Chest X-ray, PA view. Patient: 54 years old, sex F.
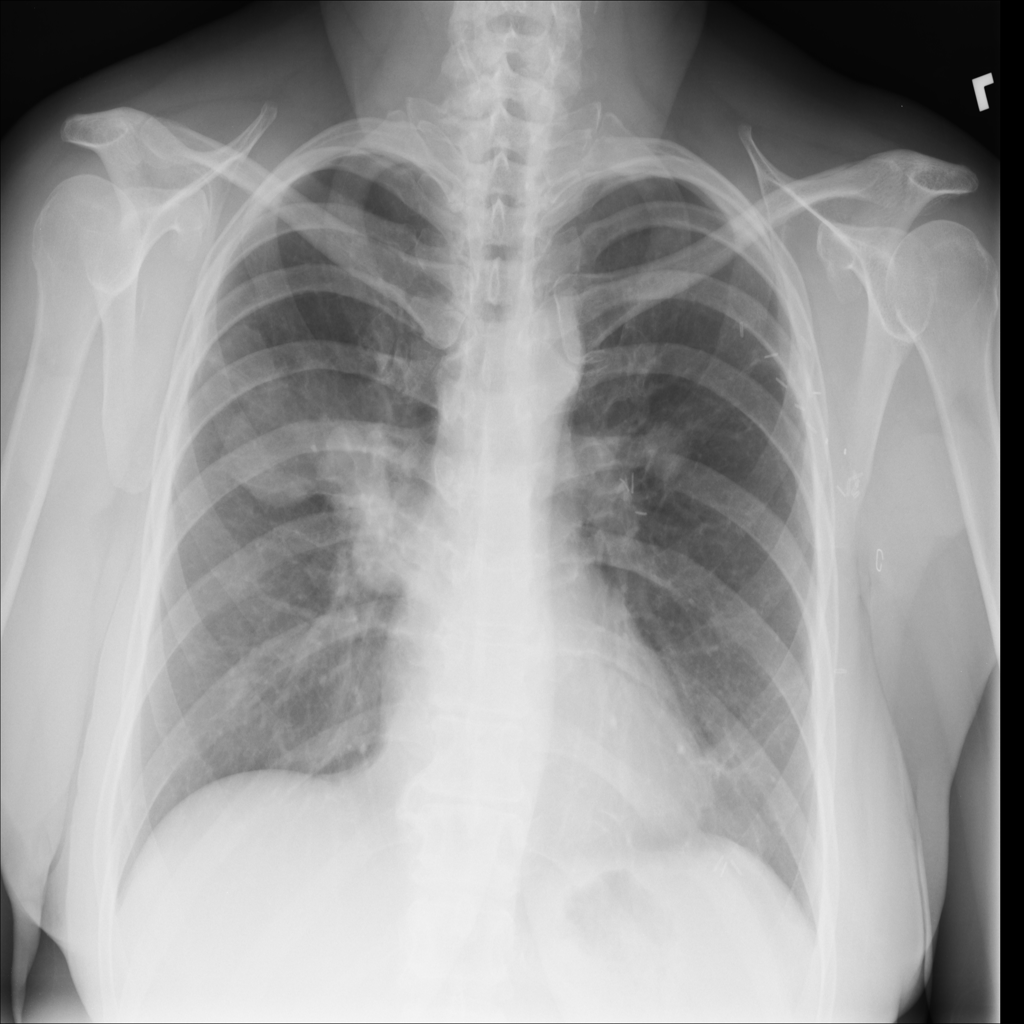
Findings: Mass